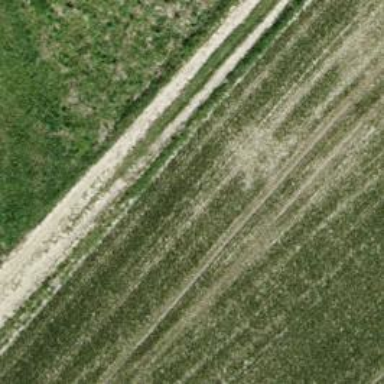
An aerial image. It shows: Track road with grass surface.